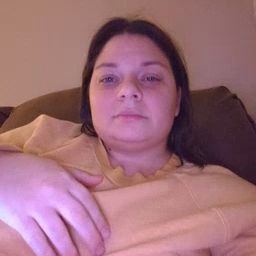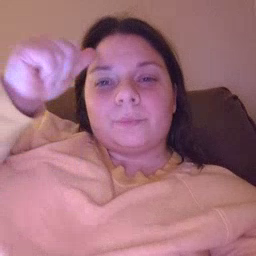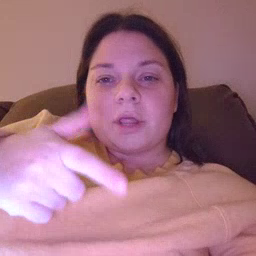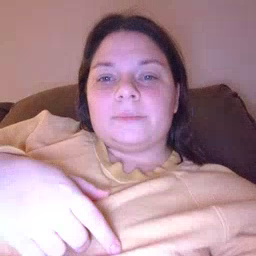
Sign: brother